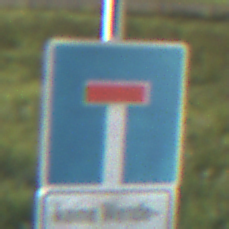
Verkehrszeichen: Sackgasse
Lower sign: HinweisGeaenderteVorfahrtVerkehrsfuehrungVerkehrsregelung3
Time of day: MorningAfternoon
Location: Outdoor (Nature)
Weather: Clear
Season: NotSpecified
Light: Natural